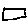
Label: square